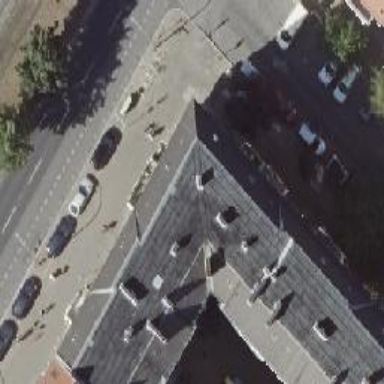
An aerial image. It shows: Beauty shop.